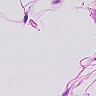
Metastatic tissue present: no